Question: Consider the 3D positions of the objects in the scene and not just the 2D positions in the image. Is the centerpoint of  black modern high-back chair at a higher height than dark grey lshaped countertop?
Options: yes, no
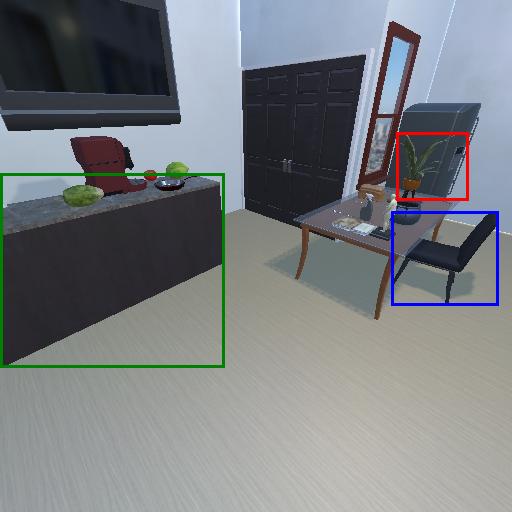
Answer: yes